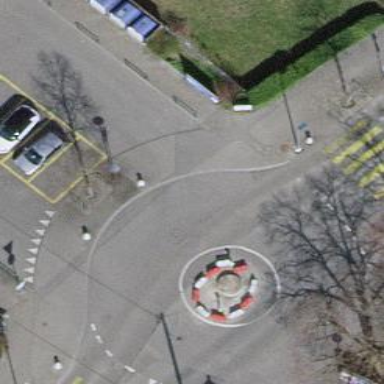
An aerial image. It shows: Tertiary road leading to roundabout.